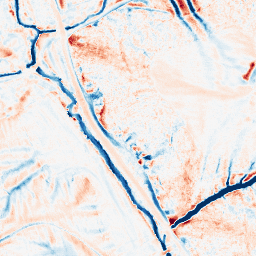
Category: edge_preserving
Decomposition family: median
Decomposition parameters: size: 15
Upsampling method: quintic
Upsampling parameters: scale: 4
Upsampling scale: 4